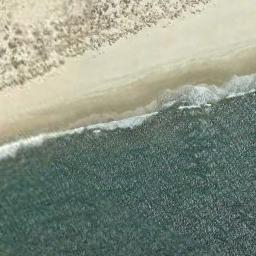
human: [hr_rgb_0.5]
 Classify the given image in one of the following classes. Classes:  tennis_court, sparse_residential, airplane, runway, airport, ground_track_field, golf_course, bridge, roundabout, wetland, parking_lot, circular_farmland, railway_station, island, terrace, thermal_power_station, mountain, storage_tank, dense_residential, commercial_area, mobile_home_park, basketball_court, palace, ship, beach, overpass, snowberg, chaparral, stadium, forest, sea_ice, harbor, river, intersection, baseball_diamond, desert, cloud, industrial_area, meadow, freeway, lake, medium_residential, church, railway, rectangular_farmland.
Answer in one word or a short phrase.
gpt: beach